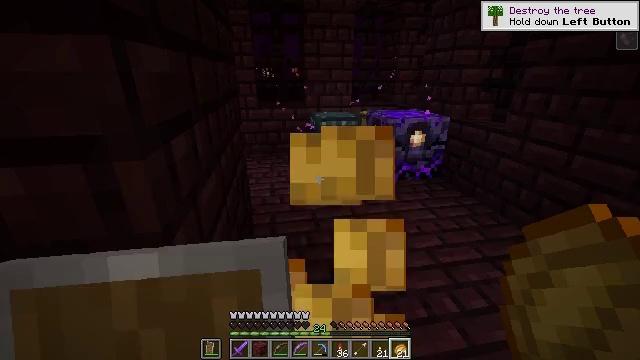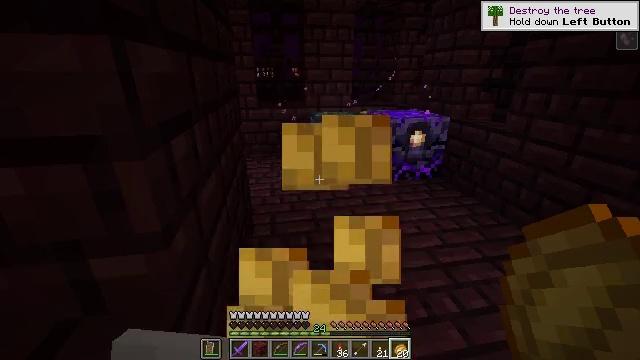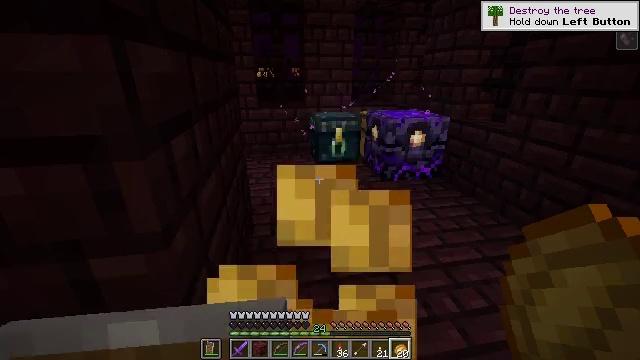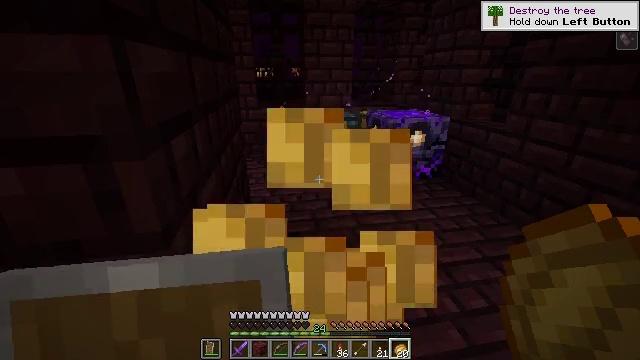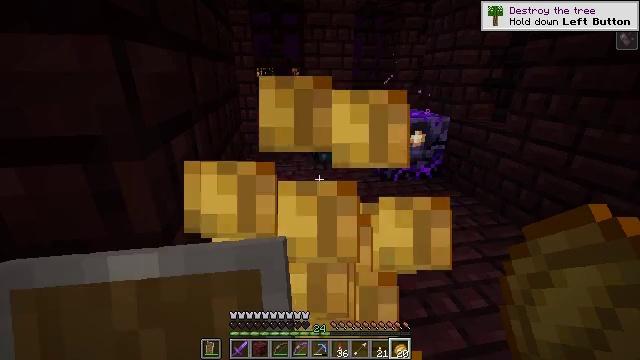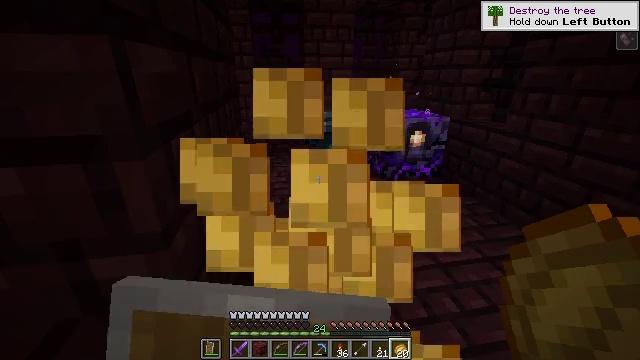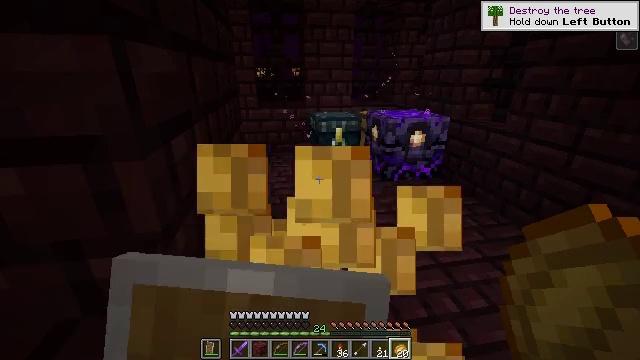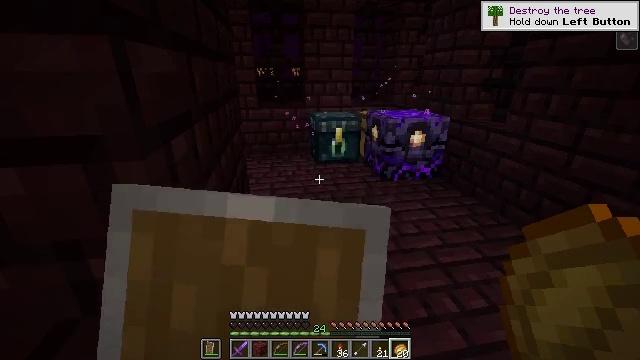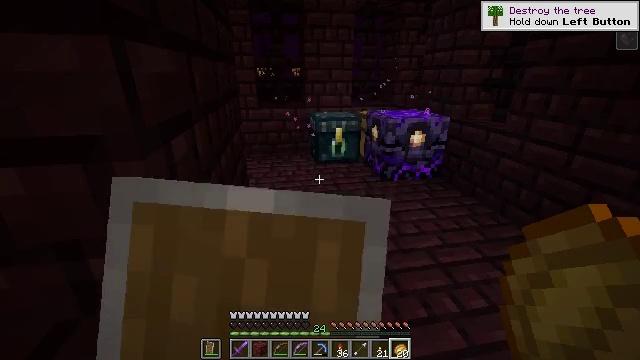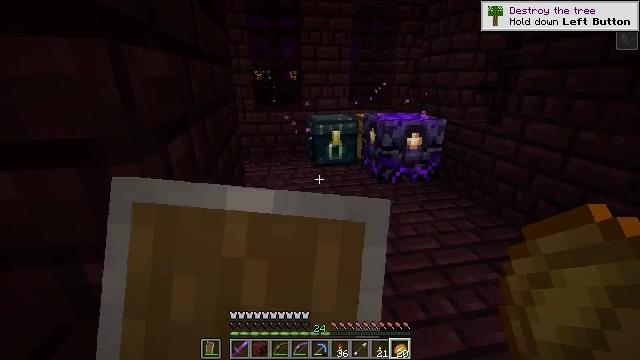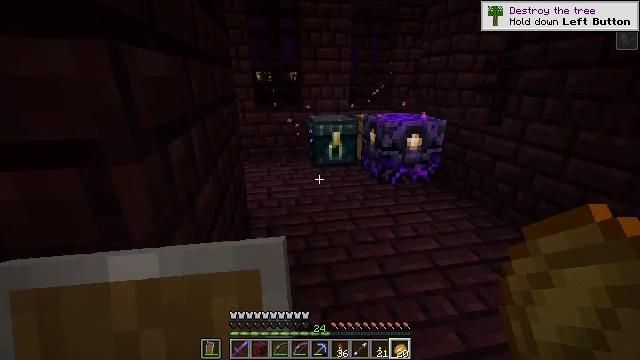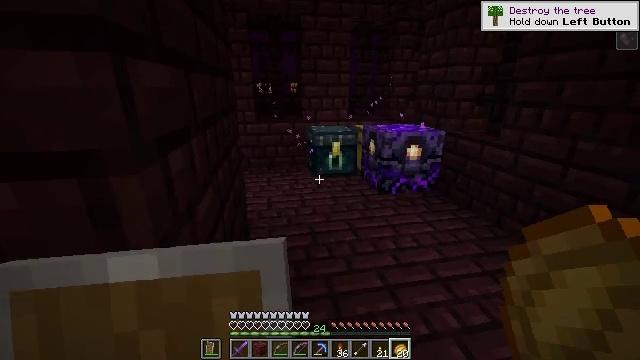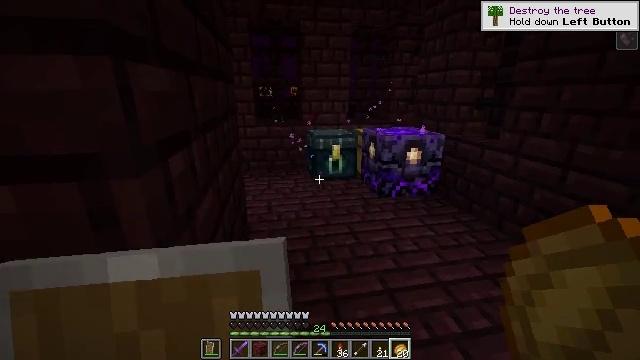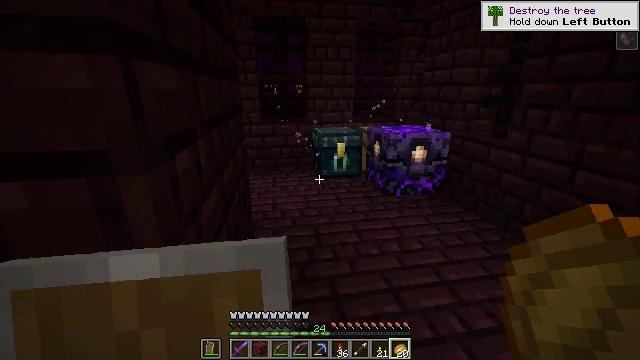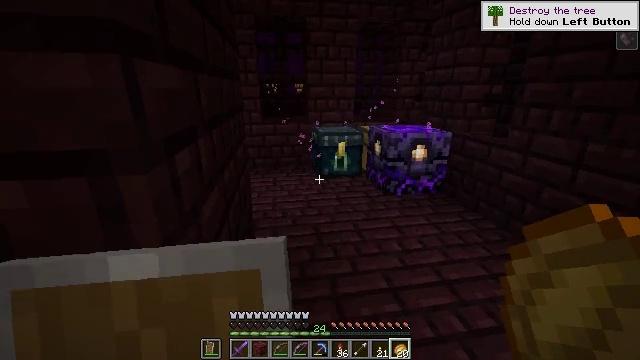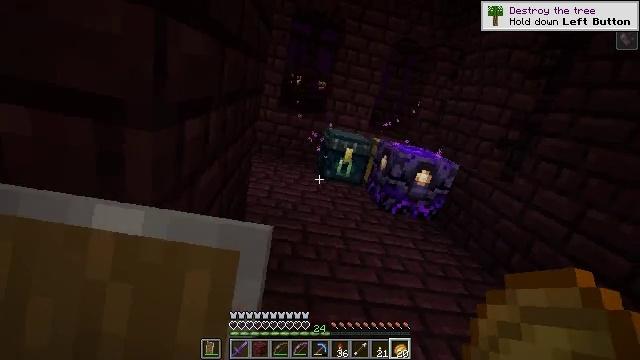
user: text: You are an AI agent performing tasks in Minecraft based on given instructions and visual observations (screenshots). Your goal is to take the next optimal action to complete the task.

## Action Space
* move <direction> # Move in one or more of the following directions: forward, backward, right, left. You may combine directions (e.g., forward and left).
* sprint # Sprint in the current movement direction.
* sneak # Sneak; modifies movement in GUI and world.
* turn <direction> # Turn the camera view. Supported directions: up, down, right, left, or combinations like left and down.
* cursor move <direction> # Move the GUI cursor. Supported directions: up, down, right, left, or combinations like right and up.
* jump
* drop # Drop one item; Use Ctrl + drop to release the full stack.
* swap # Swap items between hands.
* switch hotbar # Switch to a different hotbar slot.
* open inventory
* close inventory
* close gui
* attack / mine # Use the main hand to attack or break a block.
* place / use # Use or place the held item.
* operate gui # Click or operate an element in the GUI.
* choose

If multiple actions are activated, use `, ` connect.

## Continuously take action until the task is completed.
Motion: motion action
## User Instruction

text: Break the fire block.
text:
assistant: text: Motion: use / place
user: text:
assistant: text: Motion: use / place
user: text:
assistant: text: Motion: use / place
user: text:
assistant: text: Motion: use / place
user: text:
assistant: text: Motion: use / place
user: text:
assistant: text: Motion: use / place
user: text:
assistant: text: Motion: use / place
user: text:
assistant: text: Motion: use / place
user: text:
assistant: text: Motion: use / place
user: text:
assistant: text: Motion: no_op
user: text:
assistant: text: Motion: turn up
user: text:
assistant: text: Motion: no_op
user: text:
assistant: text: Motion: turn left
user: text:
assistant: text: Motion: no_op
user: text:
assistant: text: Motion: no_op
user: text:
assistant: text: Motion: no_op
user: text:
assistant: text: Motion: no_op
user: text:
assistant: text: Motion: no_op
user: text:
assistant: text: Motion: move forward and move right, turn left and down
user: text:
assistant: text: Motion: move forward and move right, turn left and down
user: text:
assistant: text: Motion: move forward and move right
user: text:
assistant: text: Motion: move forward and move right
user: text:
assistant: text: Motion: move forward and move right, turn left
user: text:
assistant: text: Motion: move forward and move right, turn left
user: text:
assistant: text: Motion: move forward and move right, turn left
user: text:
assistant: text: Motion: move forward and move right, turn left
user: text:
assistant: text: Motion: move forward and move right, turn left and up
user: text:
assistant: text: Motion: move forward and move right, turn left
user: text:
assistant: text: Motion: move forward and move right, turn left
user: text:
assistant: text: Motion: move forward and move right, turn left